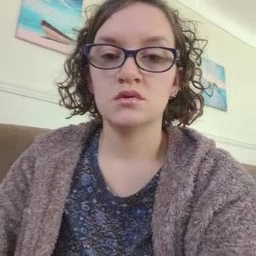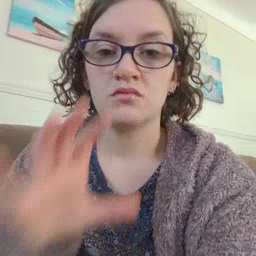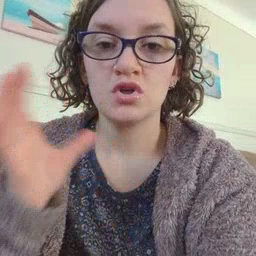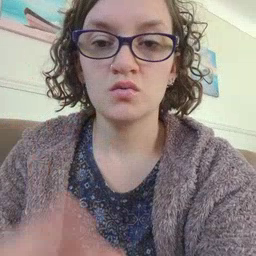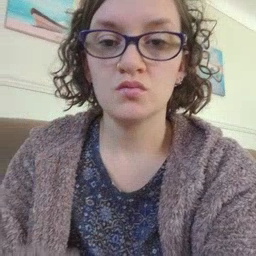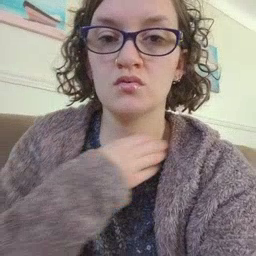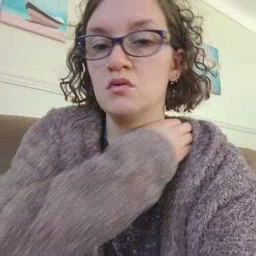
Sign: balloon